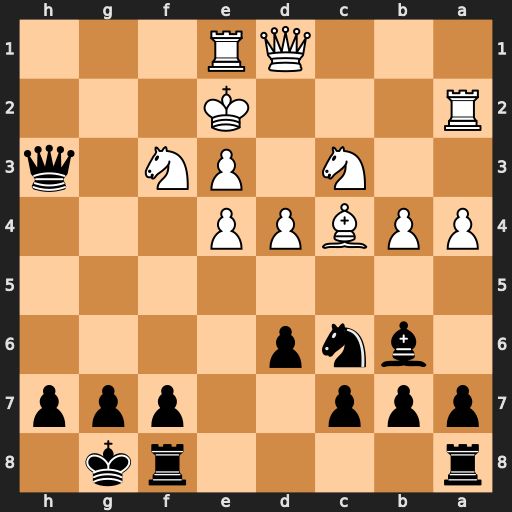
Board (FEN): r4rk1/ppp2ppp/1bnp4/8/PPBPP3/2N1PN1q/R3K3/3QR3
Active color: b
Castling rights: -
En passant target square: -
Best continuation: Qg2+ Kd3 Nxb4#